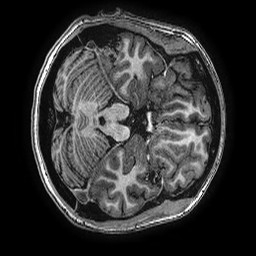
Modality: T1w
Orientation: axial
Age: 29
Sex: female
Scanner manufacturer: ge
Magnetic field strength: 3 T
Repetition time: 0.00766 s
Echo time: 0.003476 s